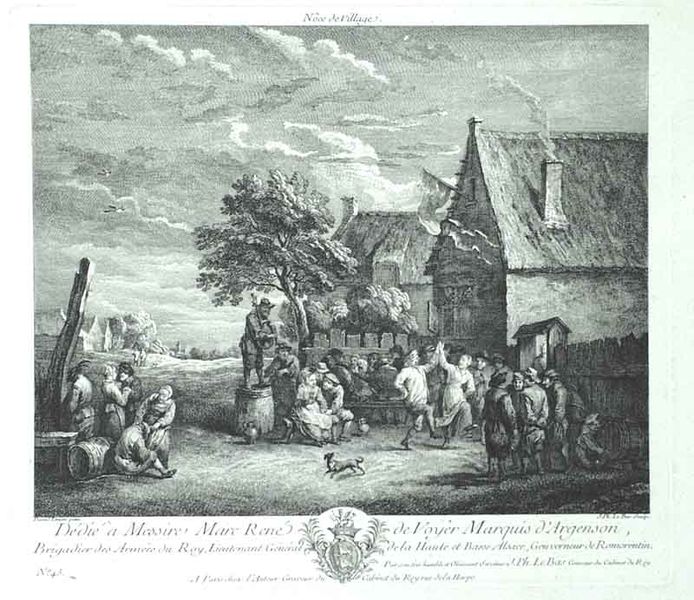
Titel: Nôce de village
Künstler: Jacques-Philippe Lebas
Standort: Karlsruhe
Institution: Staatliche Kunsthalle Karlsruhe
Schlagwörter: baum, himmel, laub, mann, vogel, weiß, wolken, bäume, frauen, landschaft, menschen, mädchen, sitzen, stadt, abend, fenster, frankreich, frau, grau, holz, männer, schwarz, strasse, stroh, szene, tisch, zeichnung, dach, dackel, gras, haus, hund, weg, wiese, zaun, fest, gesellschaft, leute, tanz, versammlung, feier, feiern, trinken, halten, stehen, holland, horn, feld, häuser, hügel, vögel, wind, rauch, land, realismus, paar, blatt, musik, musiker, tanzen, tal, wald, bauern, brunnen, genre, kamin, kinder, landleben, schornstein, schrift, sommer, kuss, liebe, spieler, fahne, flagge, dorf, giebel, grafik, graphik, bauernhof, hütten, zäune, platz, bank, französisch, essen, wein, freude, bauer, äcker, spiel, unterschrift, reetdach, strohdach, druck, radierung, stich, titel, lithografie, widmung, schwarzweiß, text, volk, fass, mahl, menschenmenge, lustig, wappen, singen, bauernhaus, fröhlich, wolkne, hochzeit, fässer, niederland, dudelsack, emblem, posaune, kupferstich, tänzer, gasthaus, musikant, wirtshaus, tnaz, legende, tonne, dorfplatz, trompete, marc, gerede, flandern, tuba, feierabend, dorg, spielmann, dorffest, dorfszene, sackpfeife, rene, paas, dudelsackspieler, niderland, brunen#